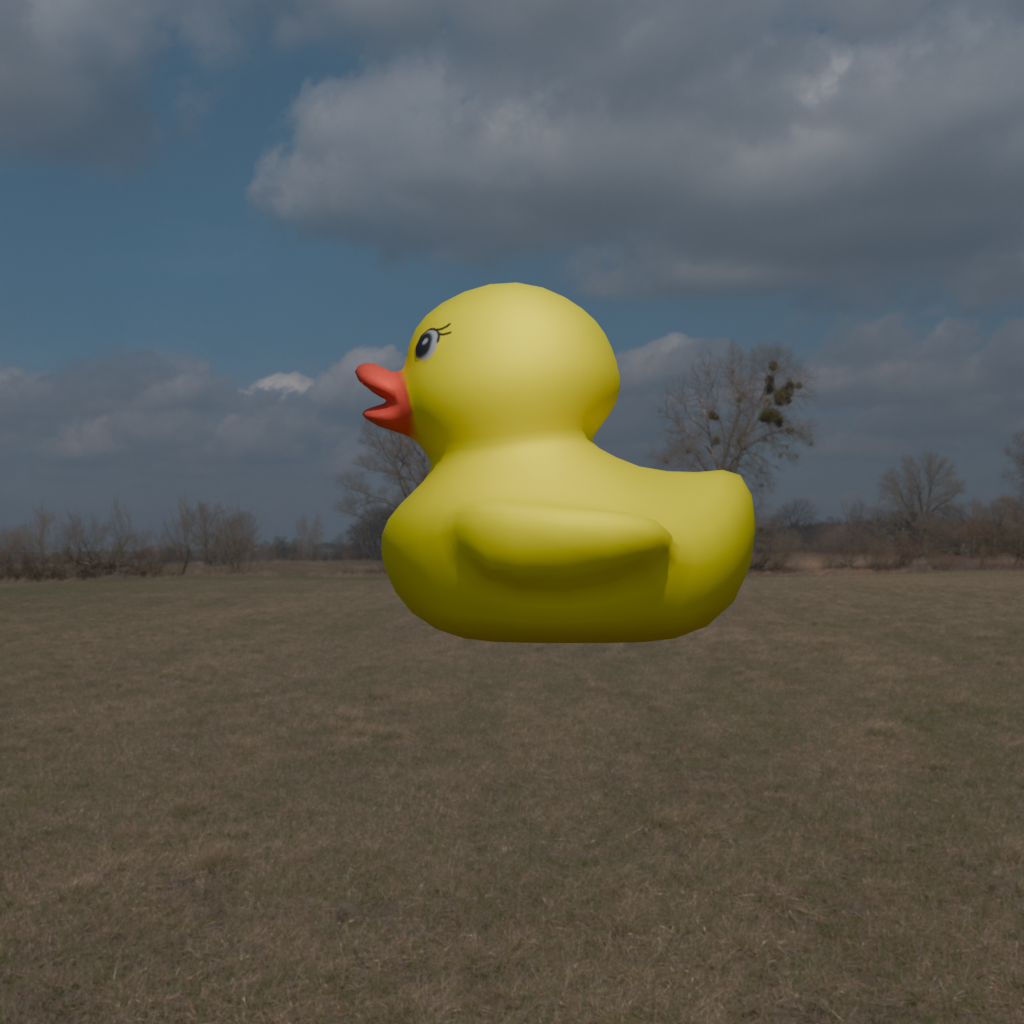
an image of a yellow rubber duck seen from <left> in an open field with a bleft sun and scattered clouds in the sky.